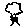
Label: tree